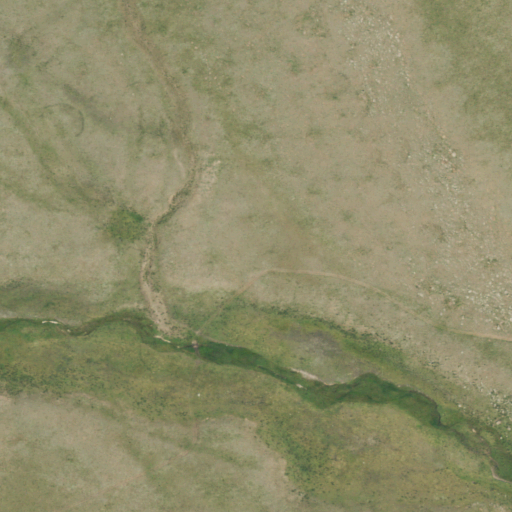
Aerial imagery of plain(s) in Colorado named Big Meadows containing shrub and herbaceous wetlands